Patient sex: M
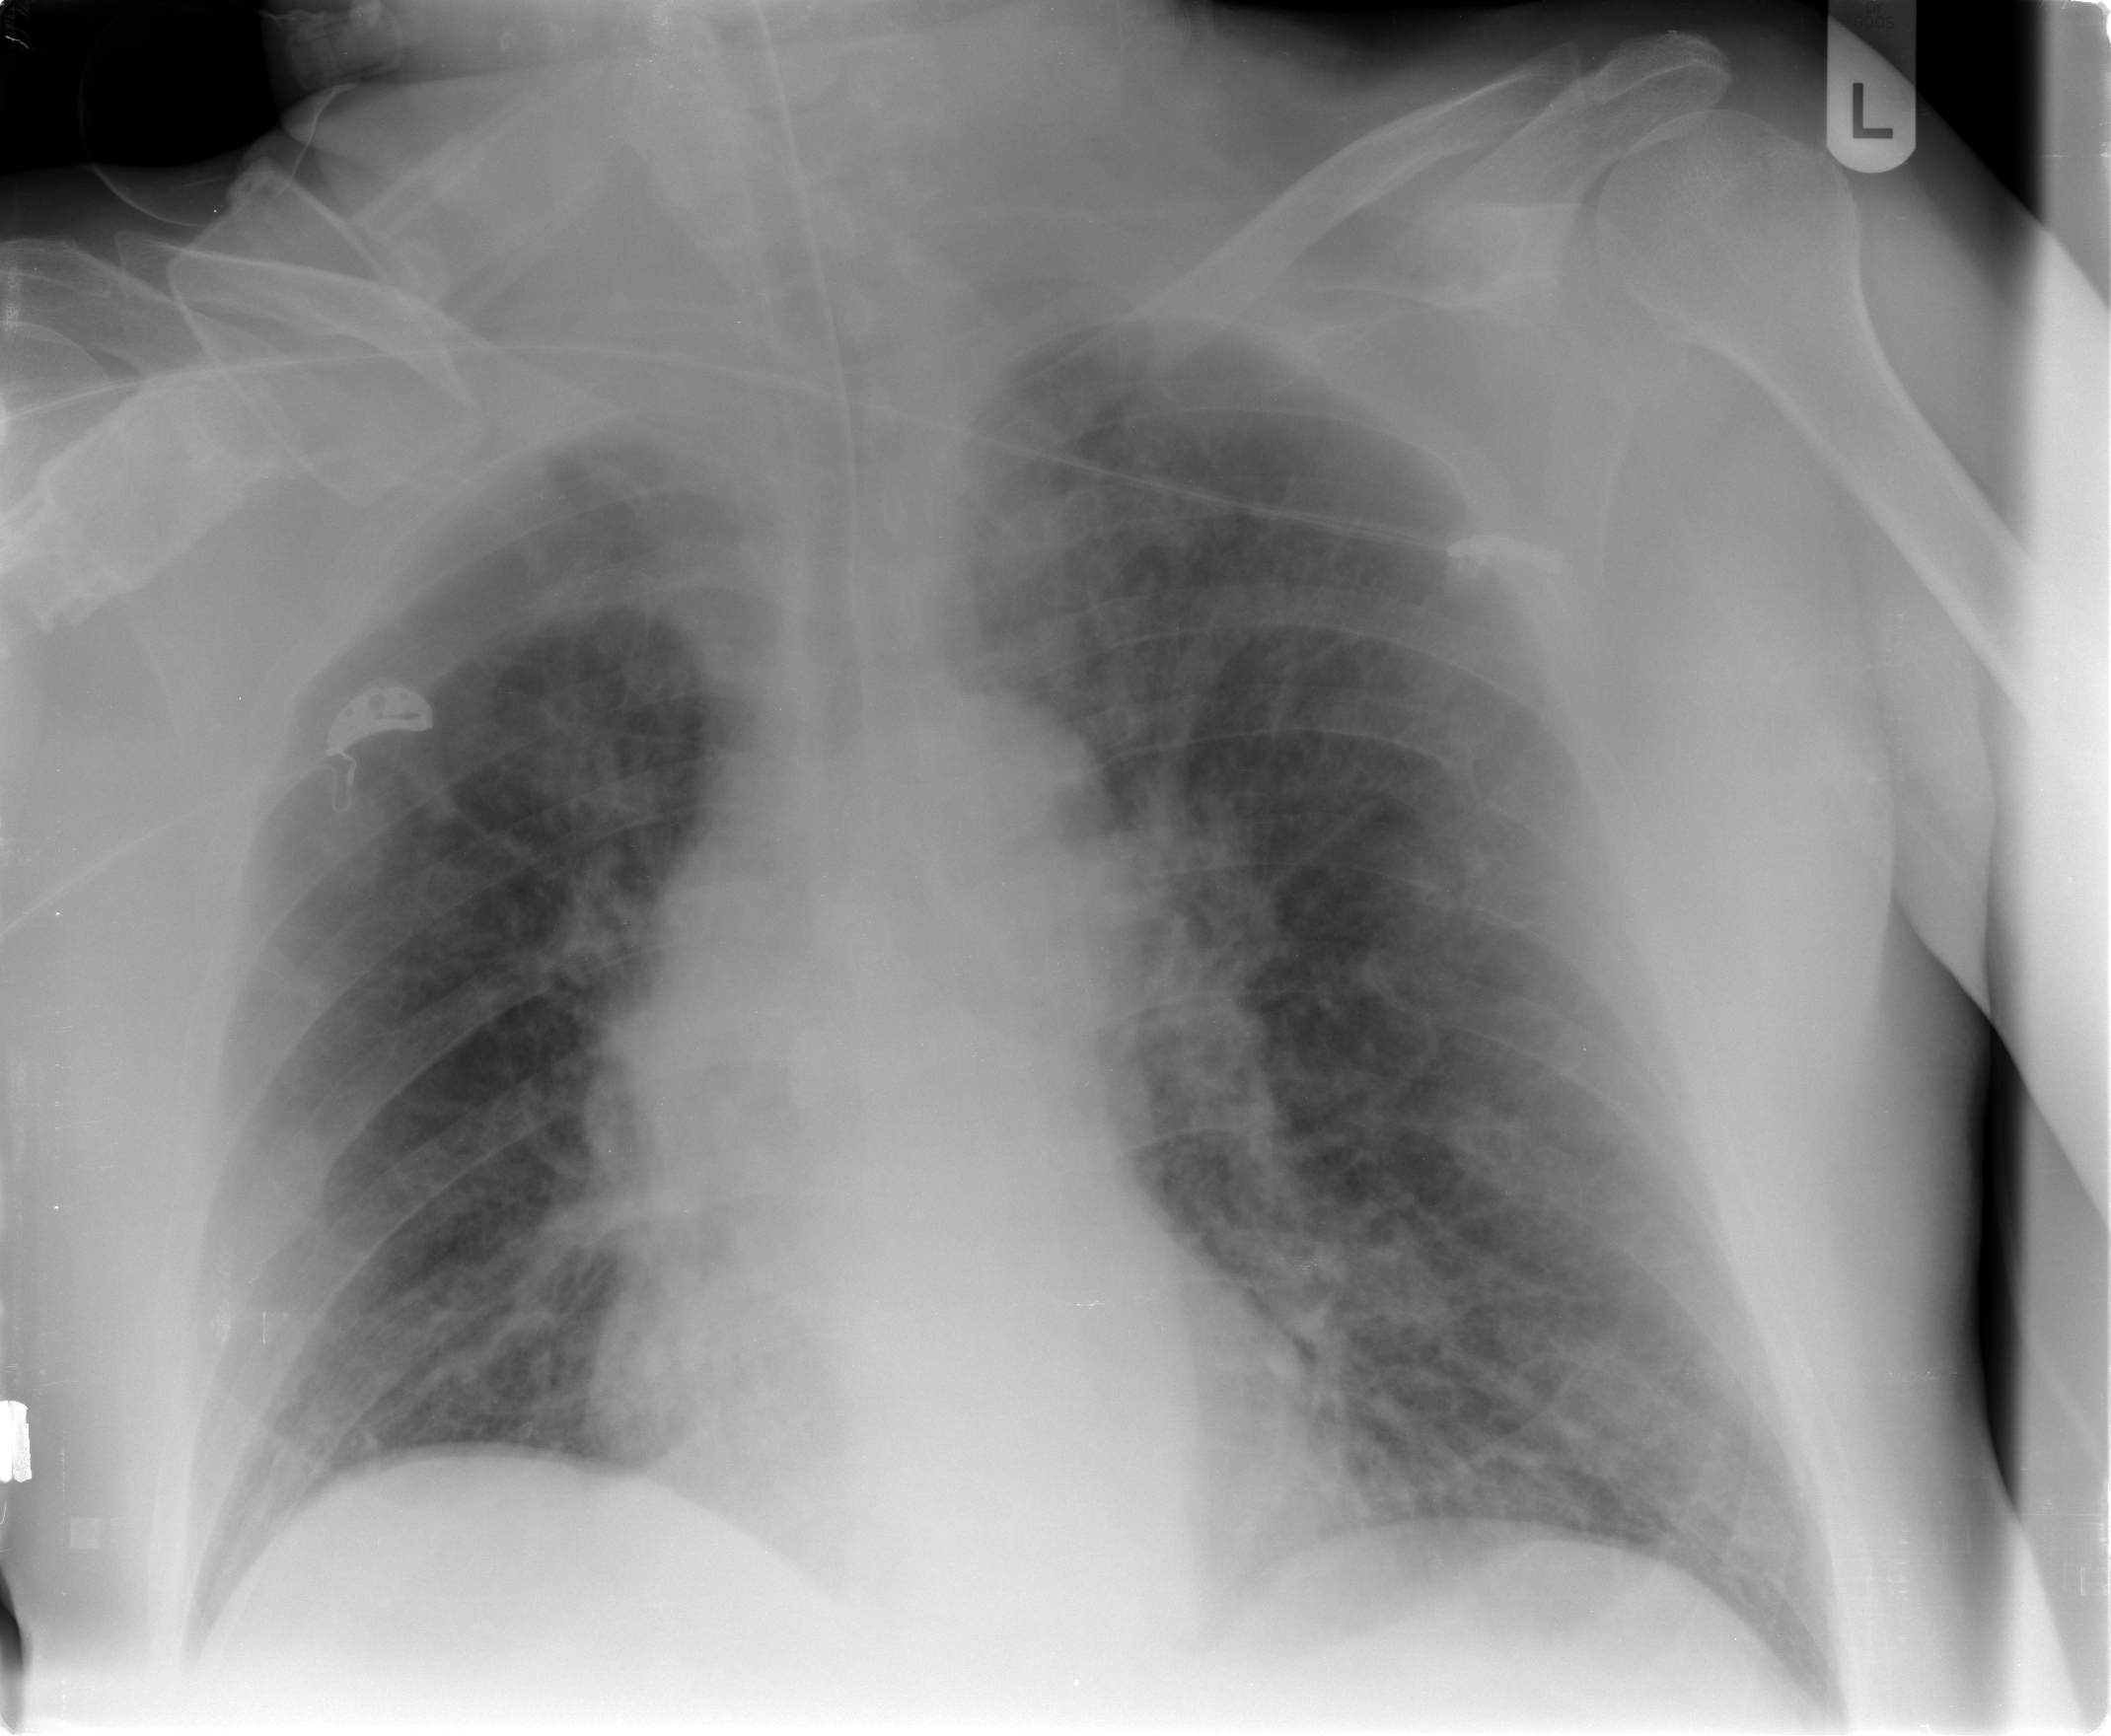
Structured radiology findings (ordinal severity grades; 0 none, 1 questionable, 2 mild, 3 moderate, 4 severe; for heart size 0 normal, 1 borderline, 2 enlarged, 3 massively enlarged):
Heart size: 0
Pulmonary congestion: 2
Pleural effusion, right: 0
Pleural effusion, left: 0
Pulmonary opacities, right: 1
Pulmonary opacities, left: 1
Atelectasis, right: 2
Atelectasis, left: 2